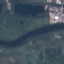
Land use / land cover class: River